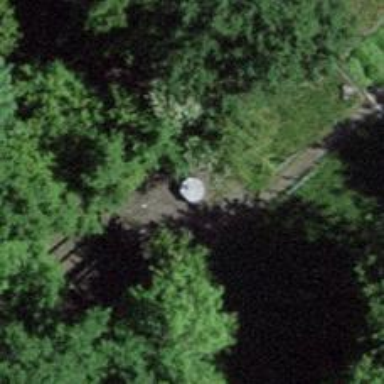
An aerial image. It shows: Picnic site for tourists.